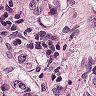
Metastatic tissue present: yes